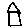
Label: house